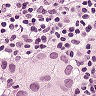
Metastatic tissue present: yes